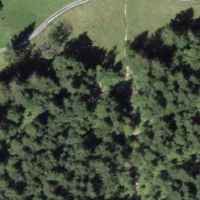
EUNIS habitat code: 43
Species observed at this site:
Parnassius apollo